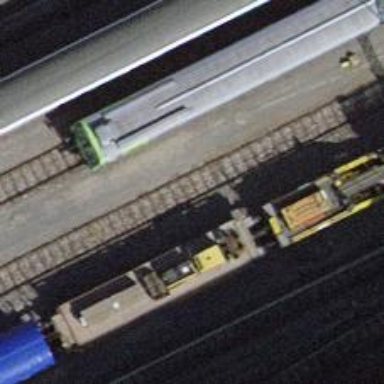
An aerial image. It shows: Rail siding with electrified contact lines.